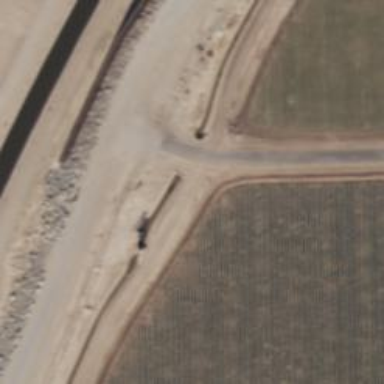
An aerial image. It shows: Culvert underpass for canal.